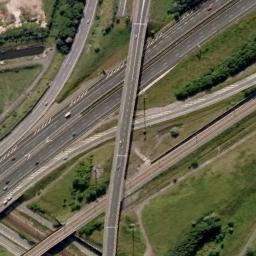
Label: overpass